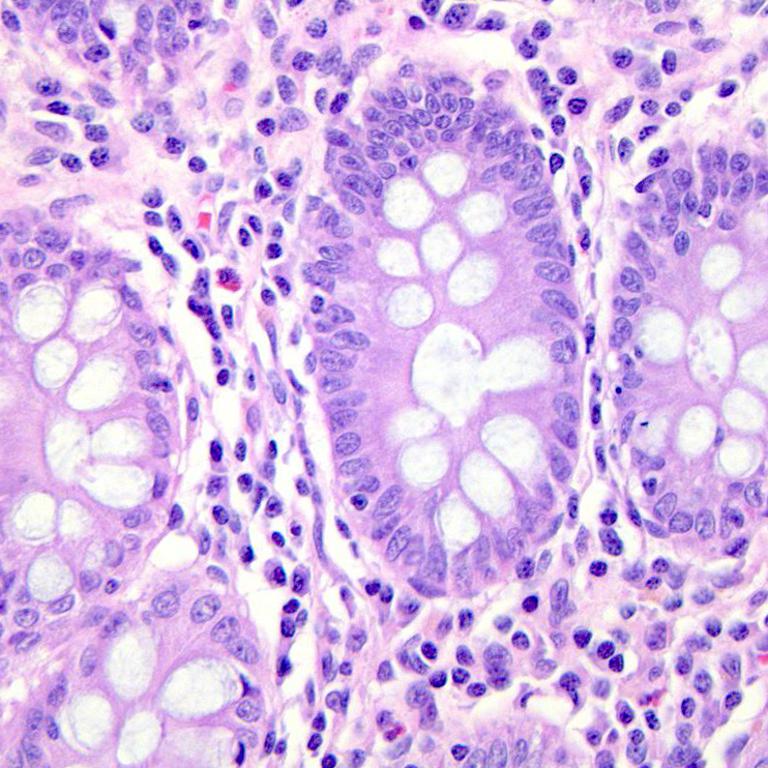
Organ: colon
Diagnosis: benign